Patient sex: M
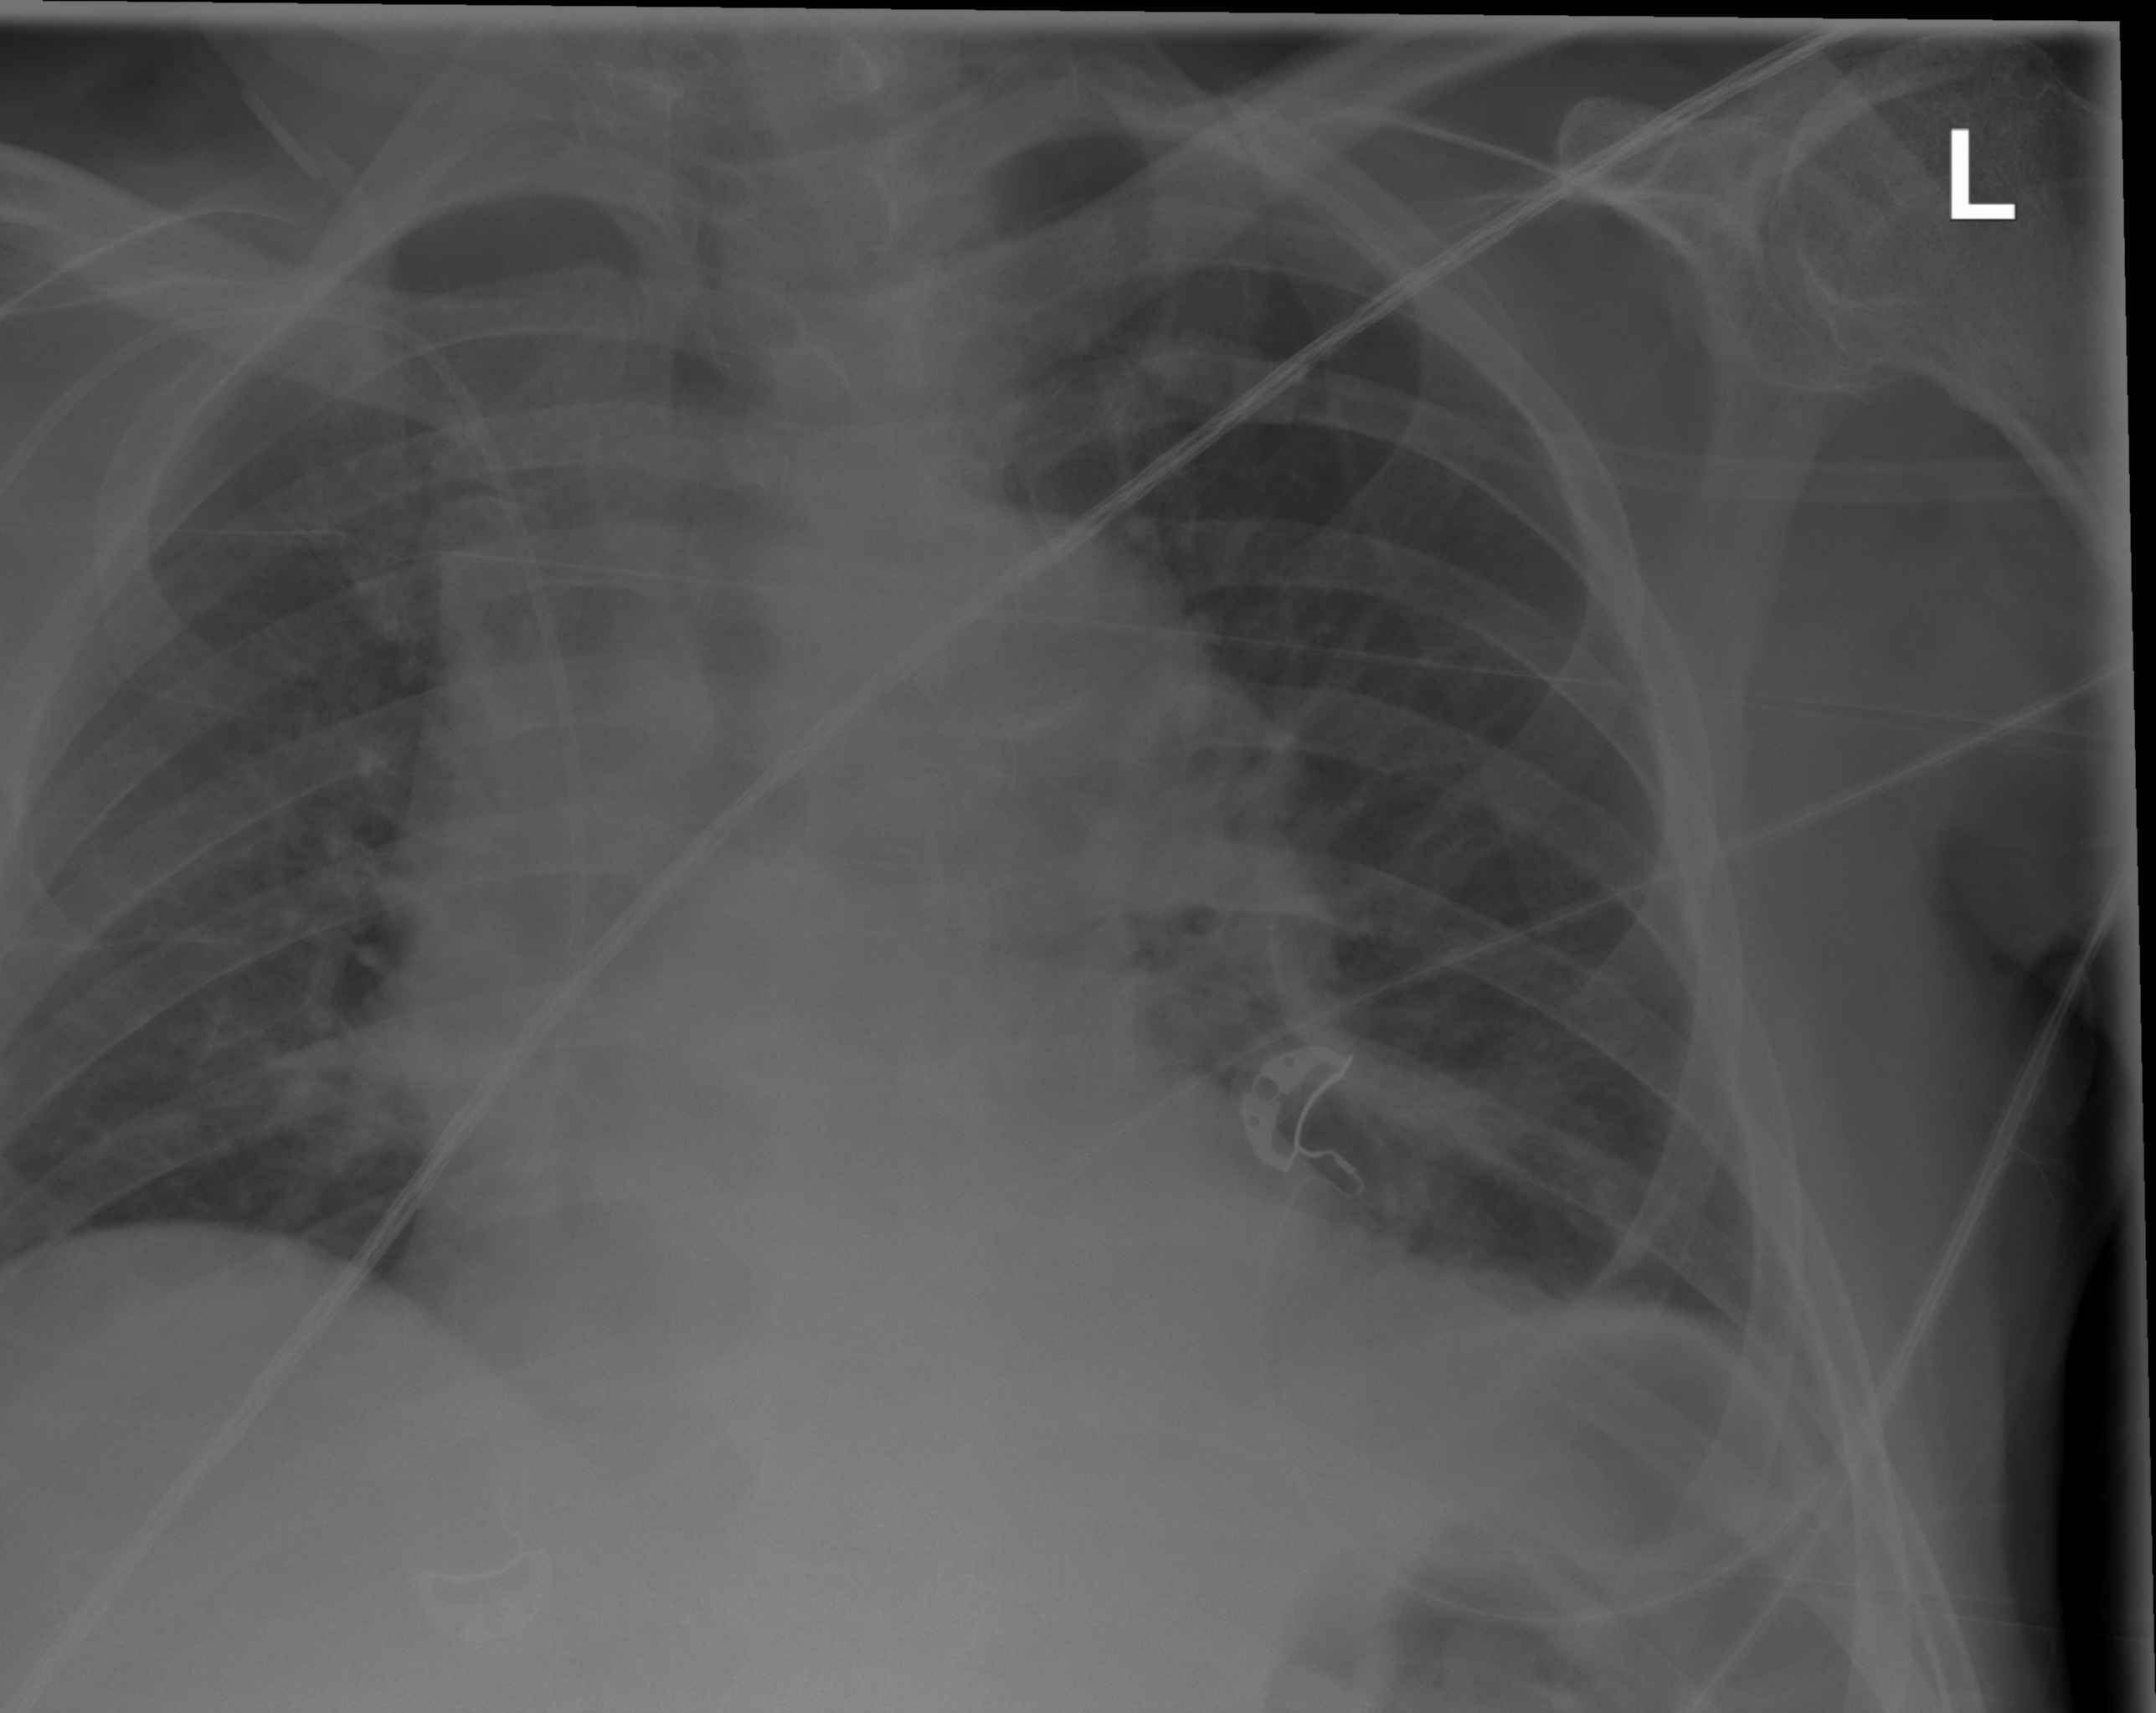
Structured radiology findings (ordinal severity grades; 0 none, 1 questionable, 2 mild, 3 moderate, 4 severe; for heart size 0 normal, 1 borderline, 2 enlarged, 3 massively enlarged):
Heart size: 1
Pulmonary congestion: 0
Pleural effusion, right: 0
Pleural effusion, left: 0
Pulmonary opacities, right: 2
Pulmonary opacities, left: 1
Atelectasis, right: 0
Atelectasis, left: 0